Field crop: tomato
Growth stage: 1
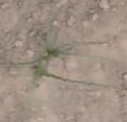
Species: cyperus